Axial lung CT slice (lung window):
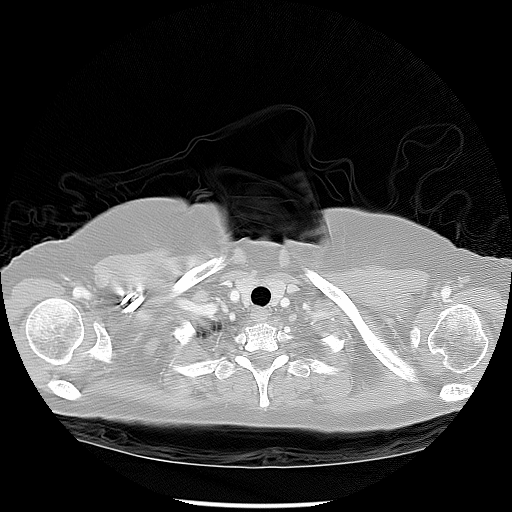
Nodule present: no